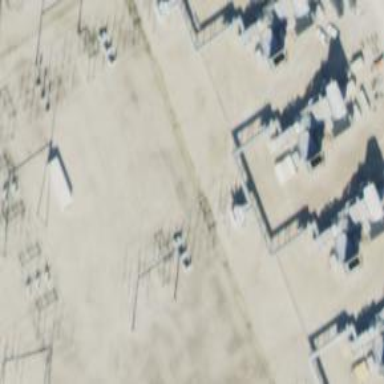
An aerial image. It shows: Switch used for power control.